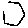
Label: hexagon